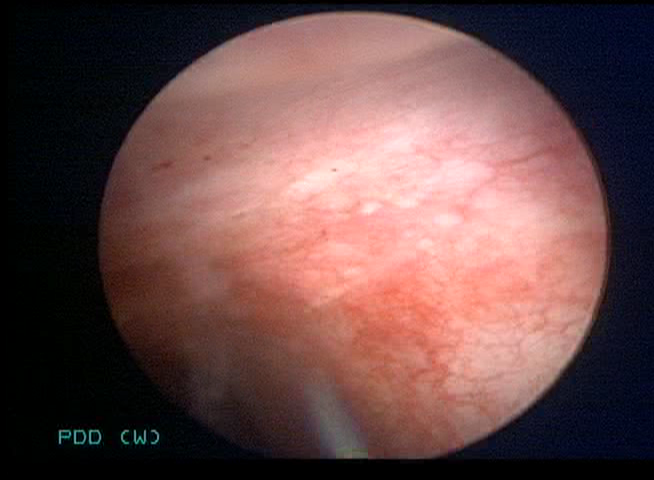
Modality: WLC
Class: Normal mucosa
Bladder cancer association: No